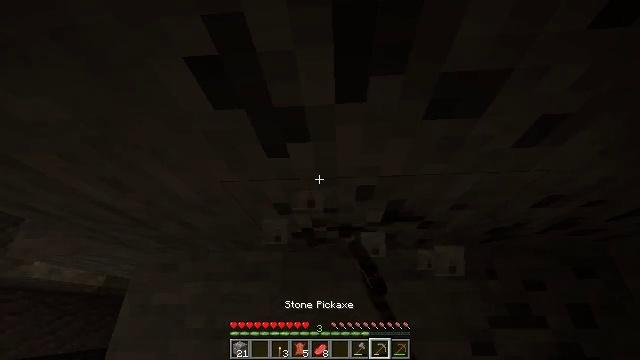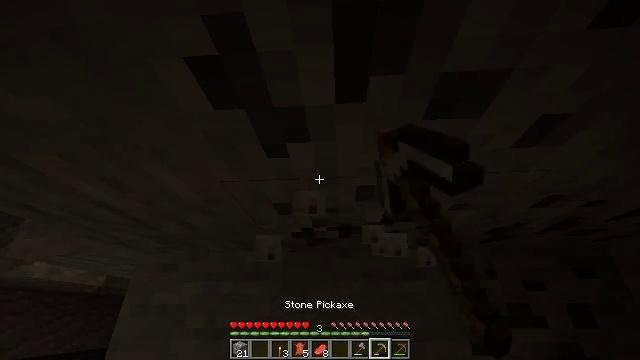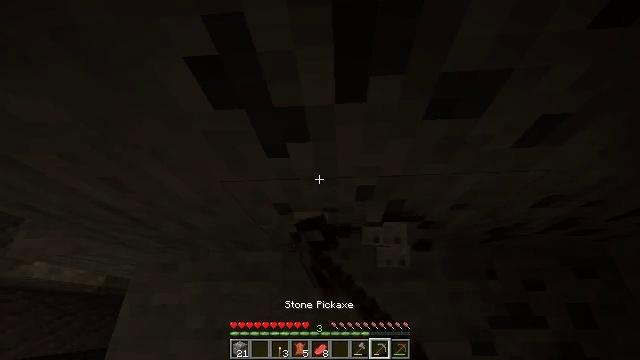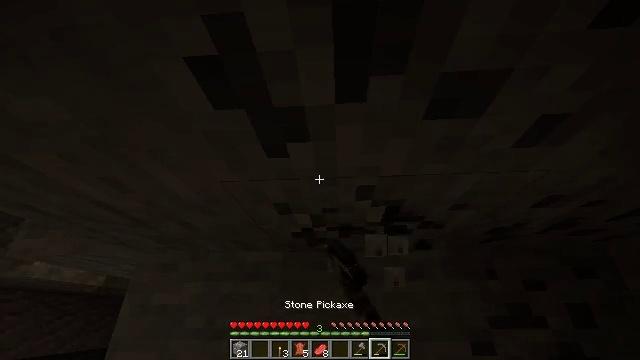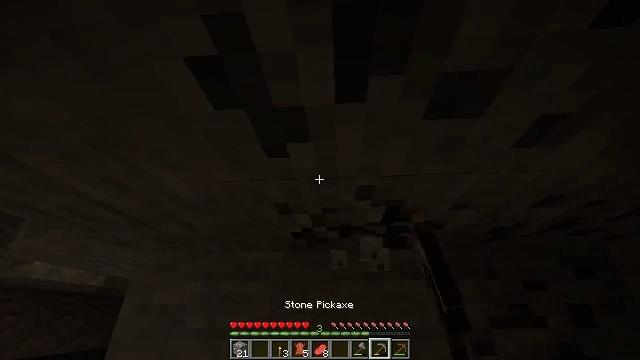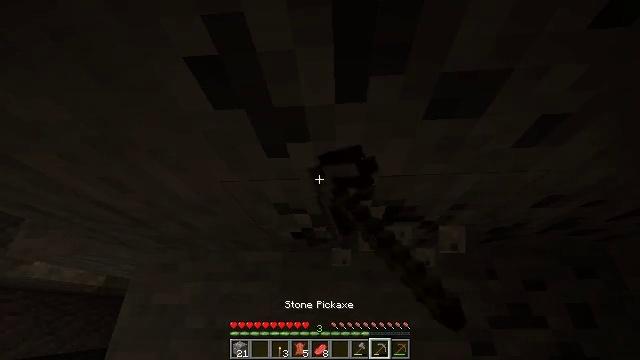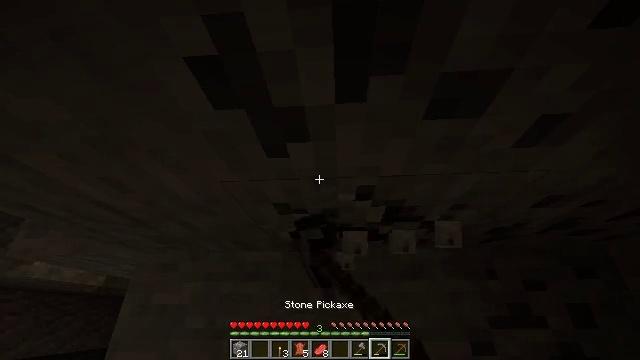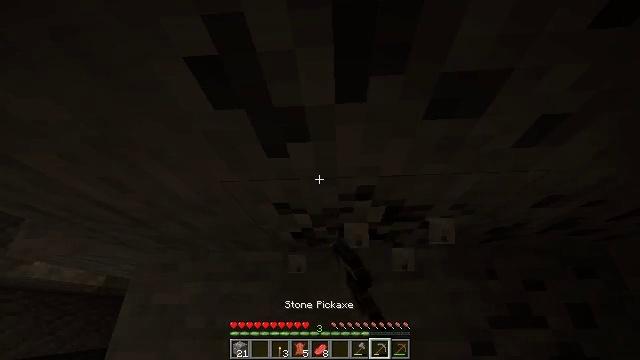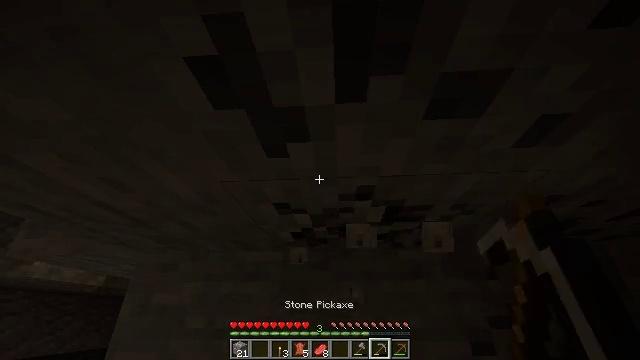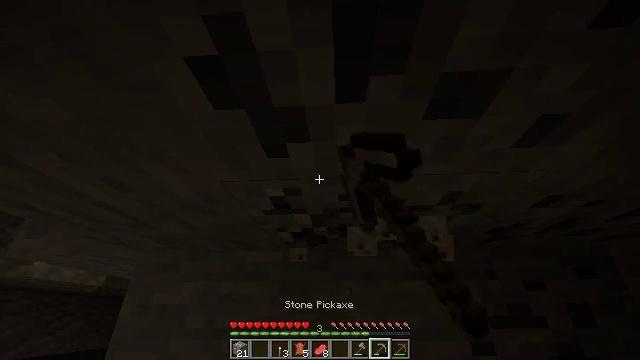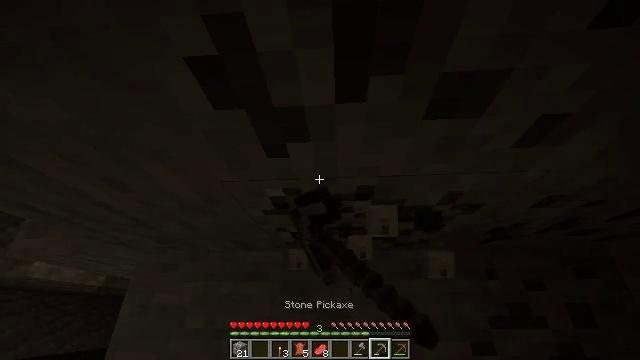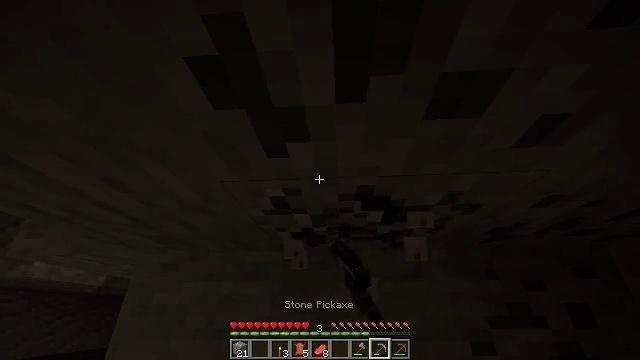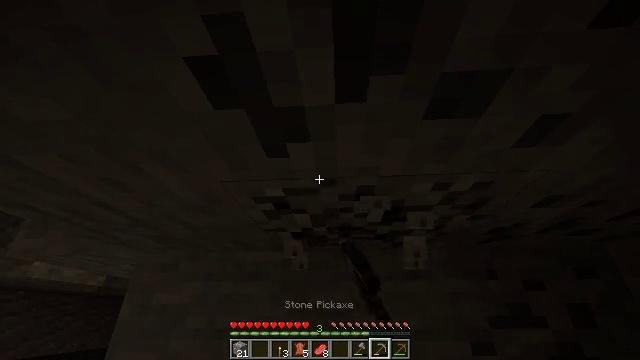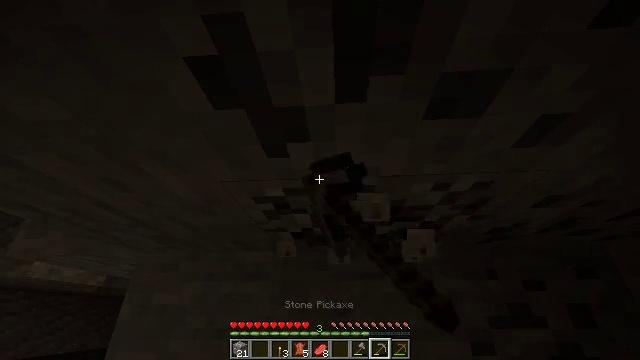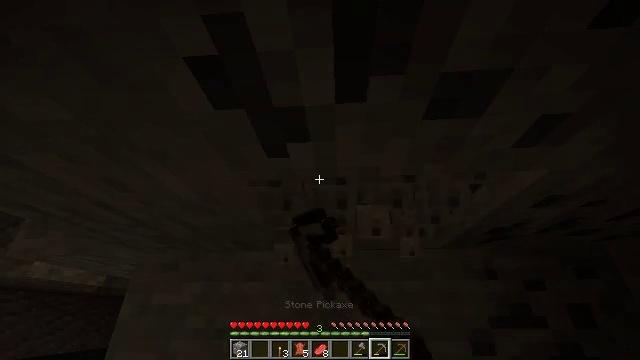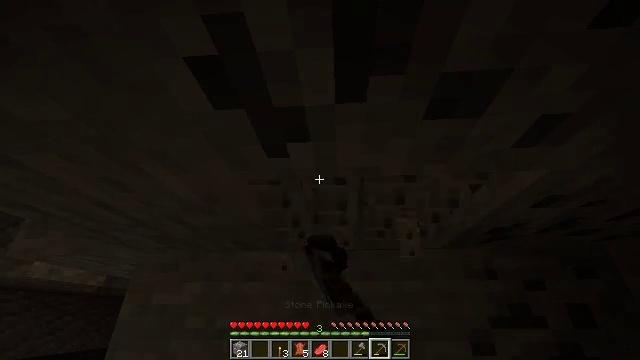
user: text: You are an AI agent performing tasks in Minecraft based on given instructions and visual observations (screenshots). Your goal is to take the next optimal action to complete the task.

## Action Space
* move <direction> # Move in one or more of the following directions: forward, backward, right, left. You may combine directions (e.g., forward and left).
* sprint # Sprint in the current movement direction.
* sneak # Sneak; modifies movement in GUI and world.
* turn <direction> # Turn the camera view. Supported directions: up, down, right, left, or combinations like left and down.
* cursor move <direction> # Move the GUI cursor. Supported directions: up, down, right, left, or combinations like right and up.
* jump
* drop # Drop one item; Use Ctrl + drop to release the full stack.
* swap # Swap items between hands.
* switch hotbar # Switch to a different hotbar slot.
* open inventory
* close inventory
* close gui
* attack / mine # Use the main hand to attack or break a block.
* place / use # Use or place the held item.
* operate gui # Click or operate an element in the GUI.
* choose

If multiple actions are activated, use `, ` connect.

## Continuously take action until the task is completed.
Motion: motion action
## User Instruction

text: Break the coal ore to collect coal.
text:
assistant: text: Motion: attack / mine
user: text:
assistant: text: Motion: attack / mine
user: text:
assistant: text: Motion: attack / mine
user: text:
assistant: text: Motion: attack / mine
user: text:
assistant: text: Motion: attack / mine
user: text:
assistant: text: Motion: attack / mine
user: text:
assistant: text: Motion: attack / mine
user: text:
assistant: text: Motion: attack / mine
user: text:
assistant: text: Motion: attack / mine
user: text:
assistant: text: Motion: attack / mine
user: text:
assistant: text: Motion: attack / mine
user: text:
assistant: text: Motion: attack / mine
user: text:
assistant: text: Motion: attack / mine
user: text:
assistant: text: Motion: attack / mine
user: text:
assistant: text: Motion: attack / mine
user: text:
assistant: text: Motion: attack / mine
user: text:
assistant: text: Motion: attack / mine
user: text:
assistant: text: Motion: attack / mine
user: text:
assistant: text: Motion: attack / mine
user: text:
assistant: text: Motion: turn up, attack / mine
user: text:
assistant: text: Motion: turn up, attack / mine
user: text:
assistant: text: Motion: turn up, attack / mine
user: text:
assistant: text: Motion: turn up, attack / mine
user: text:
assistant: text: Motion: attack / mine
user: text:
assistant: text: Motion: attack / mine
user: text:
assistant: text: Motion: attack / mine
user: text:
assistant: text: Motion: attack / mine
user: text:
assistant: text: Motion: attack / mine
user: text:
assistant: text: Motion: attack / mine
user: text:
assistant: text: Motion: attack / mine